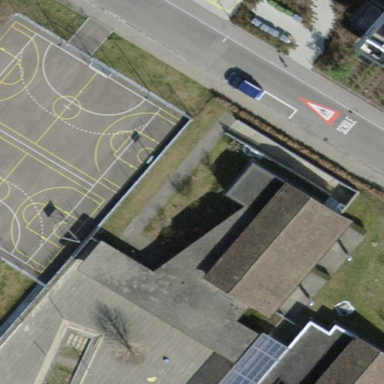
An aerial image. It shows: School building.